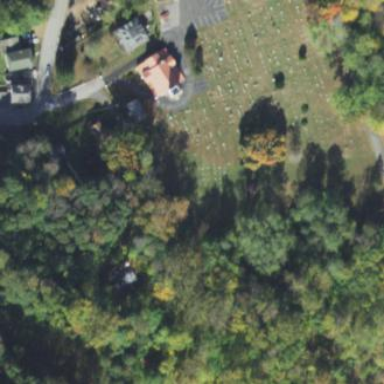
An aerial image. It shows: Cemetery.